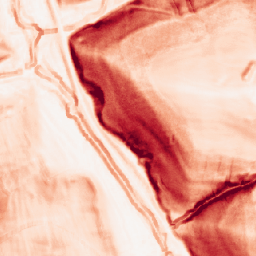
Category: morphological
Decomposition family: morphological_square
Decomposition parameters: operation: gradient
size: 5
Upsampling method: nearest
Upsampling parameters: scale: 4
Upsampling scale: 4